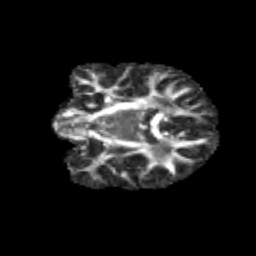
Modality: FA
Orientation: coronal
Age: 13
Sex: female
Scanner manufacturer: siemens
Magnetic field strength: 3 T
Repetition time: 3.8 s
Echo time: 0.07 s